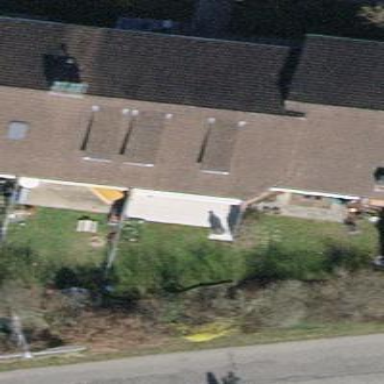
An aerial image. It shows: Building with tile roof.